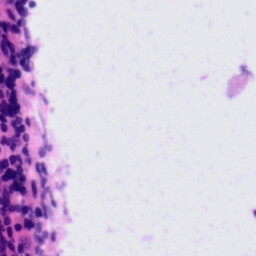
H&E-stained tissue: Tonsil